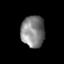
Tissue: prostate
Cell type: T cells
Senescence score: 0.2677
Nuclear area (px): 732
Mean DAPI intensity: 129.335